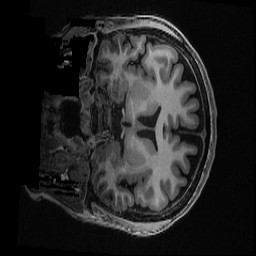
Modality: T1w
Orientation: coronal
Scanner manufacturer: ge
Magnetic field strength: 3 T
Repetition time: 0.008164 s
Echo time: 0.003184 s